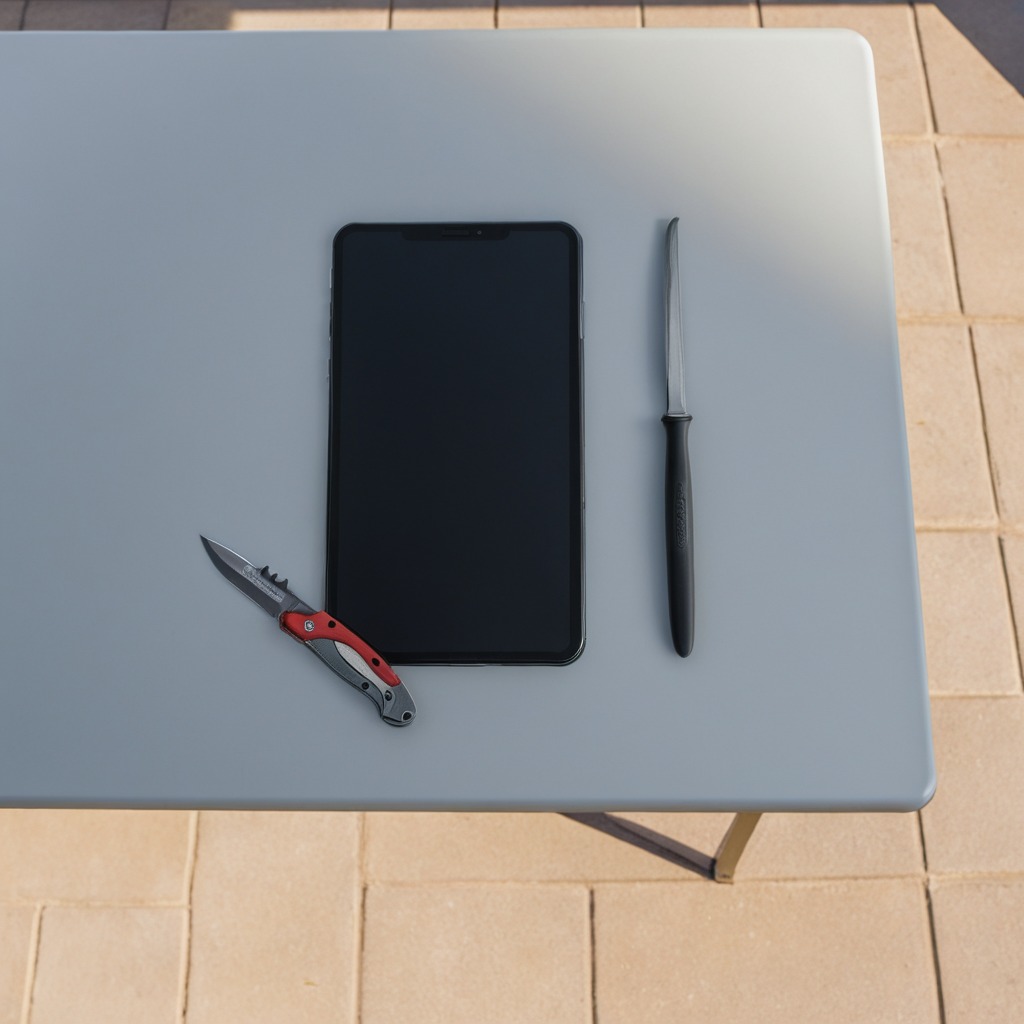
A utility knife is lying on the table.